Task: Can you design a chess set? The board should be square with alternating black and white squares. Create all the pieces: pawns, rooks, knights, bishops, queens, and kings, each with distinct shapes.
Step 232:
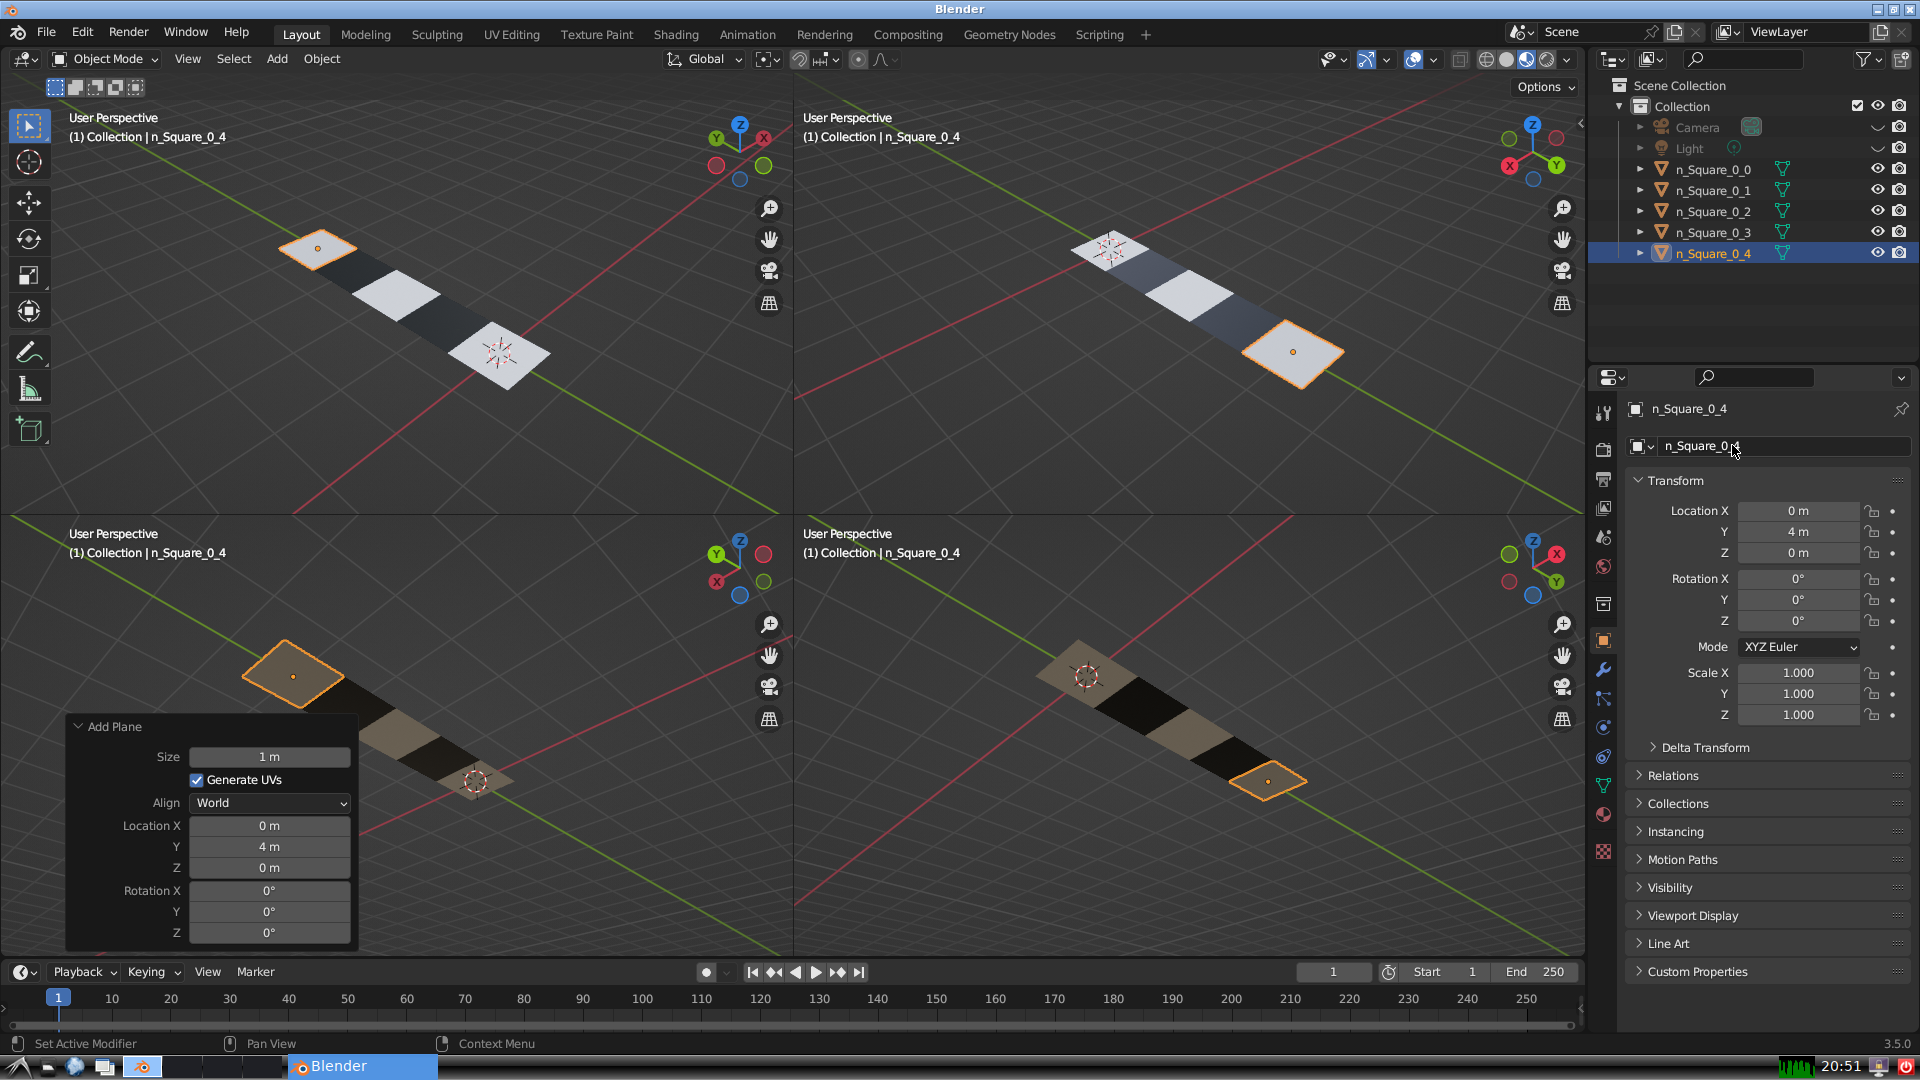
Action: {"mouse_move": [1603, 815]}